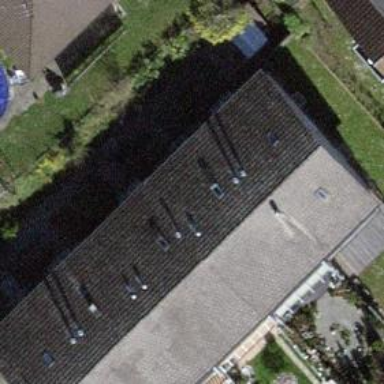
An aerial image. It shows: Building with tiled roof.